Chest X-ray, PA view. Patient: 56 years old, sex M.
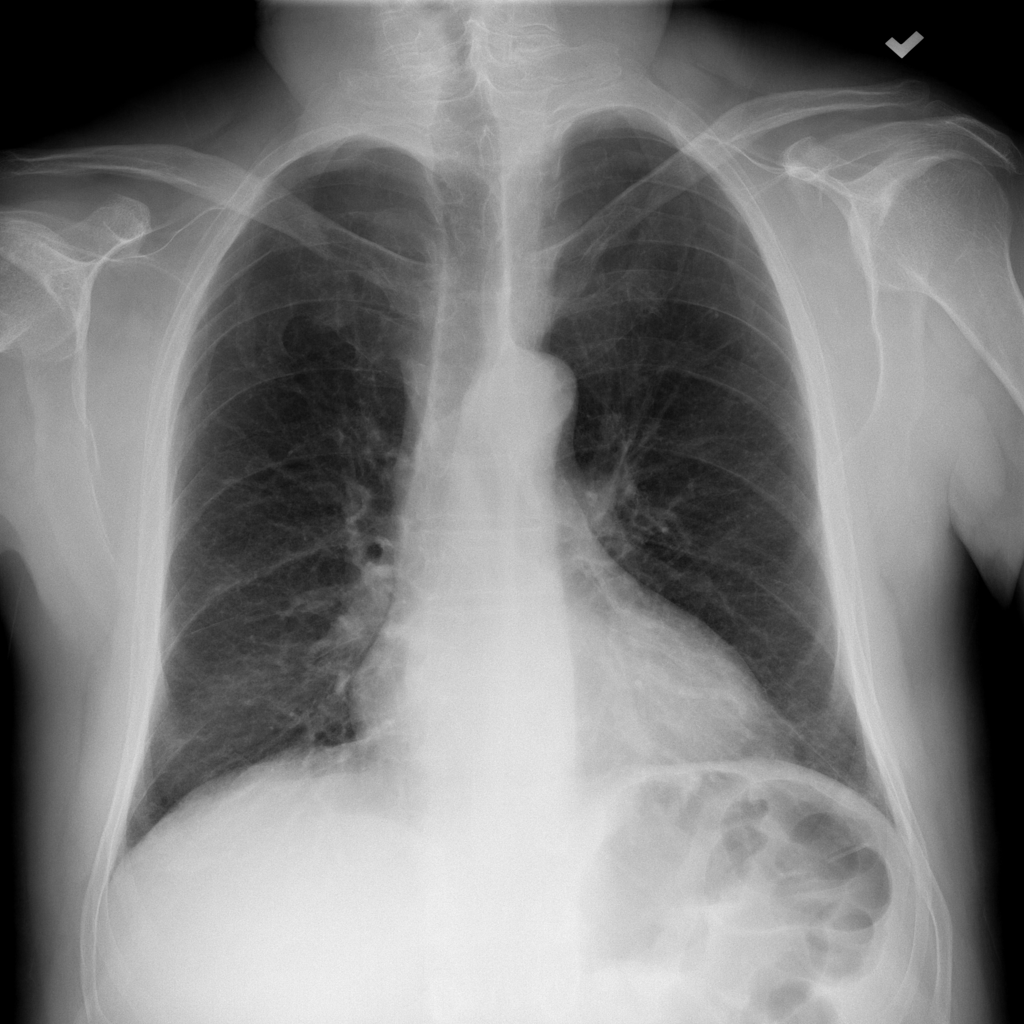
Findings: No Finding